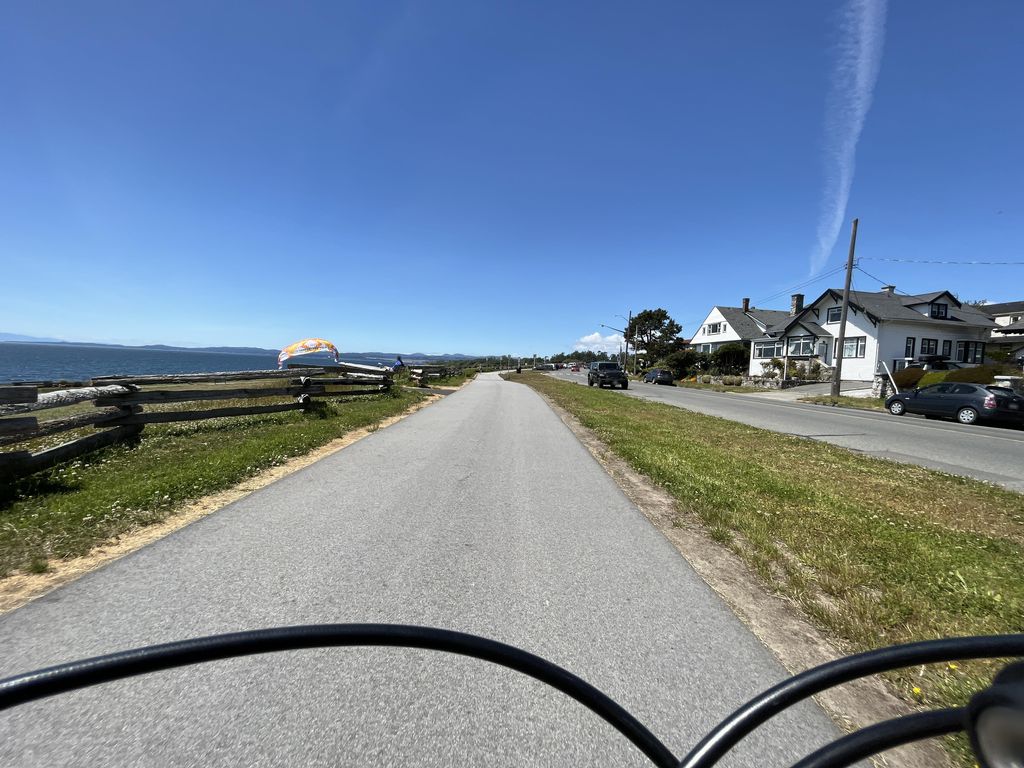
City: victoria